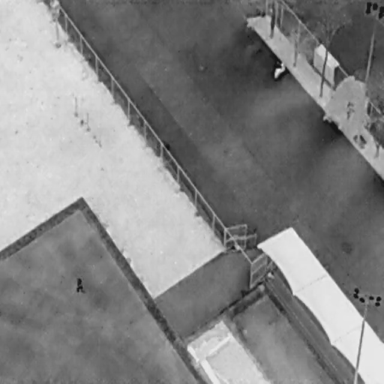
There are five objects shown in the infrared image, including four People, and a Bicycle.